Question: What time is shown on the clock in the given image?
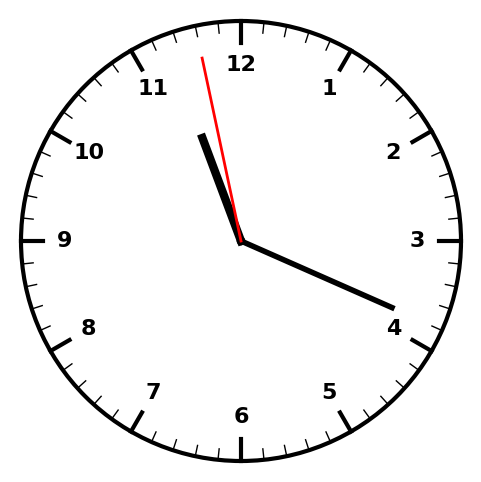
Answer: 11:18:58